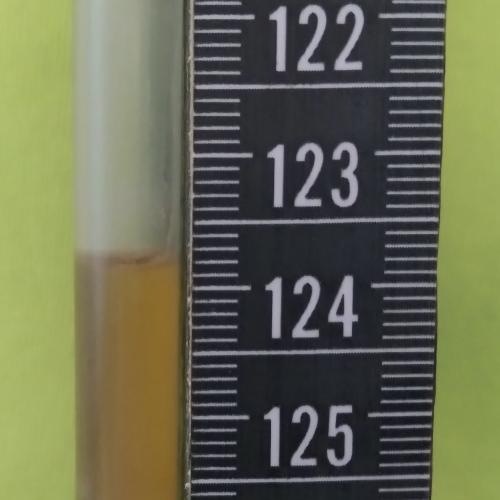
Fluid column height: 123.8 cm